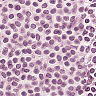
Metastatic tissue present: no